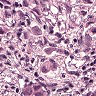
Metastatic tissue present: yes